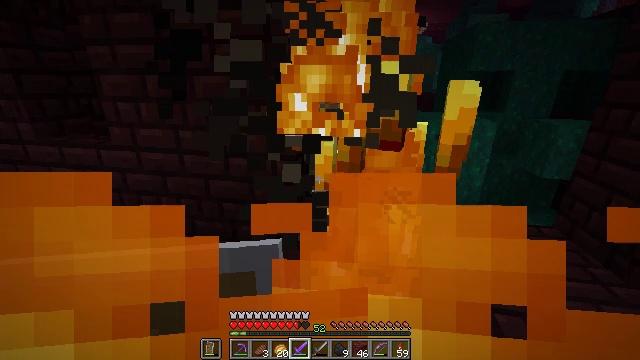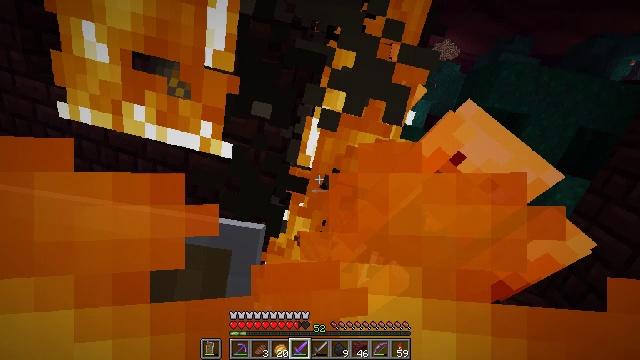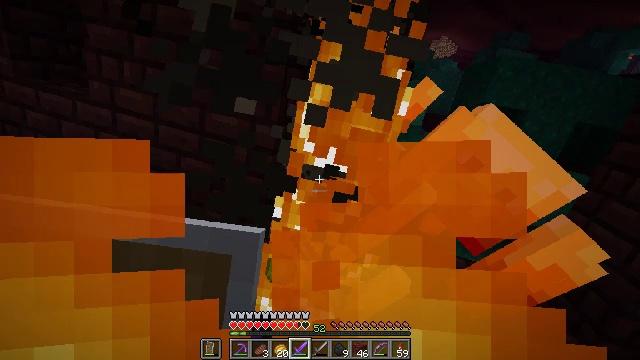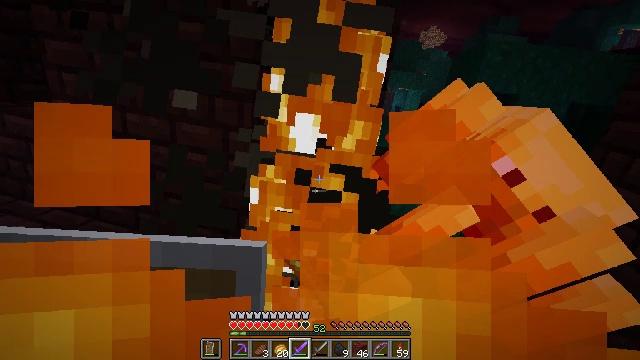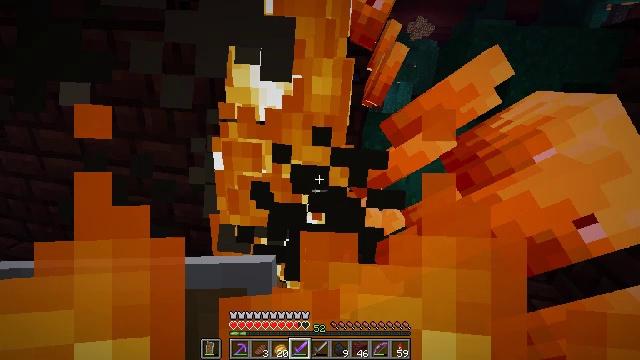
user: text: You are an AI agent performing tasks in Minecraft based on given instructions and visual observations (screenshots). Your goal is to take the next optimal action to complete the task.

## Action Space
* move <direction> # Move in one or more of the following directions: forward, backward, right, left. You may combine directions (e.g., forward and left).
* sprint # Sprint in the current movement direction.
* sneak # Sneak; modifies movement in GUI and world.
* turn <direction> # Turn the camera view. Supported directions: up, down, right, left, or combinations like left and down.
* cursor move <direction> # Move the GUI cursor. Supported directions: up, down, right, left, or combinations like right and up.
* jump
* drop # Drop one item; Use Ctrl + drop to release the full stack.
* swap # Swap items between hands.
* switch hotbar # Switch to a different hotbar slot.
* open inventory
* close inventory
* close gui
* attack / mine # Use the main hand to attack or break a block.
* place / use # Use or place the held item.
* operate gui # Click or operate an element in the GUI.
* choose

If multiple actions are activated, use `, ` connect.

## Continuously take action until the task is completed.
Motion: motion action
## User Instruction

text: Kill the blaze.
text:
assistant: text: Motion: move forward and move right, attack / mine
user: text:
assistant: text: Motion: move forward and move right, attack / mine
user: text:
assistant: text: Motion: move forward and move right, attack / mine
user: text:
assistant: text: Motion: move forward and move right
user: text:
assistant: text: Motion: attack / mine